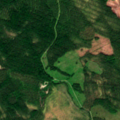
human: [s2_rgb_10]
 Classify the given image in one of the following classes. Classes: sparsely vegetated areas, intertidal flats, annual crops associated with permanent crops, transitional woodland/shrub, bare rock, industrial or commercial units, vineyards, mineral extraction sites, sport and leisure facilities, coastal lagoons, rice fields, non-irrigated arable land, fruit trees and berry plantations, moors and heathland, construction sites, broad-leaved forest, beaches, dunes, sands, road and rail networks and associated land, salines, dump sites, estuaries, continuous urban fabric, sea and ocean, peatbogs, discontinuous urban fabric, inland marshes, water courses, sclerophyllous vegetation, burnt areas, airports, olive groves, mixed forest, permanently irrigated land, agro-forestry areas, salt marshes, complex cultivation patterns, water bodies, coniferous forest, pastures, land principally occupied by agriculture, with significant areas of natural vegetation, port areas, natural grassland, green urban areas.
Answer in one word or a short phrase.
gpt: coniferous forest, mixed forest, transitional woodland/shrub